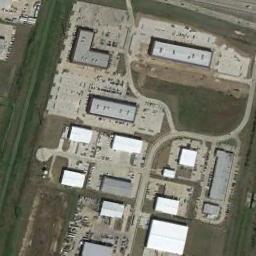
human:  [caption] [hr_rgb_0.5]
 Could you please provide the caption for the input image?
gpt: Neatly planned factory buildings and open spaces, Green belts and roads in an industrial area .

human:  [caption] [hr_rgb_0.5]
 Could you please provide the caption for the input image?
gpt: Many houses of different shapes and sizes are in the industrial area .

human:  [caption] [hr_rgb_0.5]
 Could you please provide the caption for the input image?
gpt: Part of the building in the industrial area has a white roof .

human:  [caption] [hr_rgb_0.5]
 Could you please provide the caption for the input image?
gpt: There are some gray buildings and white buildings on the industrial area .

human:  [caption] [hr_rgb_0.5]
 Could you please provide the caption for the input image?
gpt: The industrial area has some workshops of different sizes and parking lots .